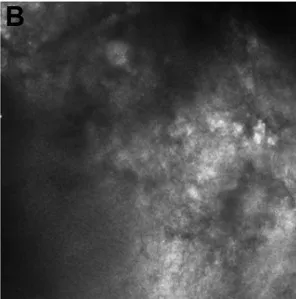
RCM pictures. (B) The RCM pictures of the second proband.
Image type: pathology (acid_fast)